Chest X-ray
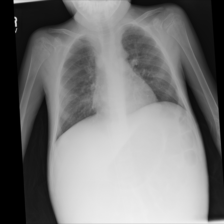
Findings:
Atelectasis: negative
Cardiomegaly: negative
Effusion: negative
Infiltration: negative
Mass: negative
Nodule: negative
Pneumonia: negative
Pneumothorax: negative
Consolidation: negative
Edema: negative
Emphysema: negative
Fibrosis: negative
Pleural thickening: negative
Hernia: negative